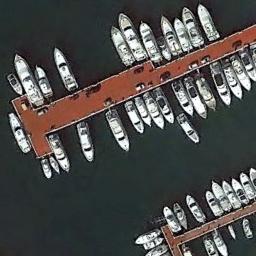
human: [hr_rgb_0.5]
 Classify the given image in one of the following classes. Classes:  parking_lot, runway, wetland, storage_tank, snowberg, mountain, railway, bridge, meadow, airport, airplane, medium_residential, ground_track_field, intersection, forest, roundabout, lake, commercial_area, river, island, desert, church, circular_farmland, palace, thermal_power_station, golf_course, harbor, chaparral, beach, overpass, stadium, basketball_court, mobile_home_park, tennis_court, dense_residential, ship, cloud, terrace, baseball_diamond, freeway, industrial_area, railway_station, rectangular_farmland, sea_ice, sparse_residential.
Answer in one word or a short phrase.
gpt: harbor